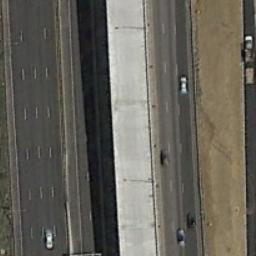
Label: freeway